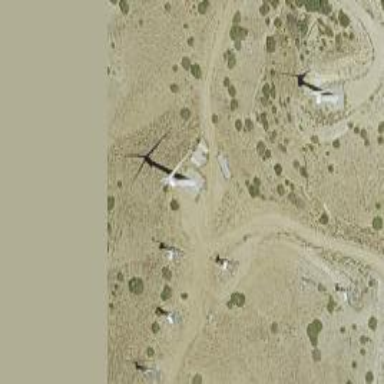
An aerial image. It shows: Wind power generator employing wind turbines.